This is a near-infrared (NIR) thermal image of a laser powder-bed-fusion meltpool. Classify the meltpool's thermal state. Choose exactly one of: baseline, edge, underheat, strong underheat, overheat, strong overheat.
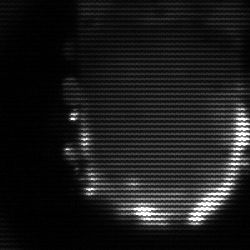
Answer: baseline